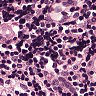
Metastatic tissue present: no